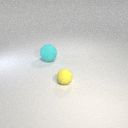
large cyan rubber sphere behind small yellow rubber sphere